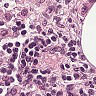
Metastatic tissue present: no